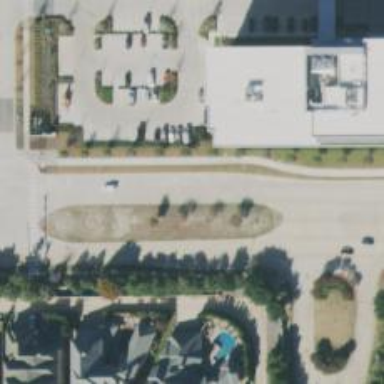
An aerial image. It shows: Secondary road with separate sidewalks.